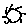
Label: sun